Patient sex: M
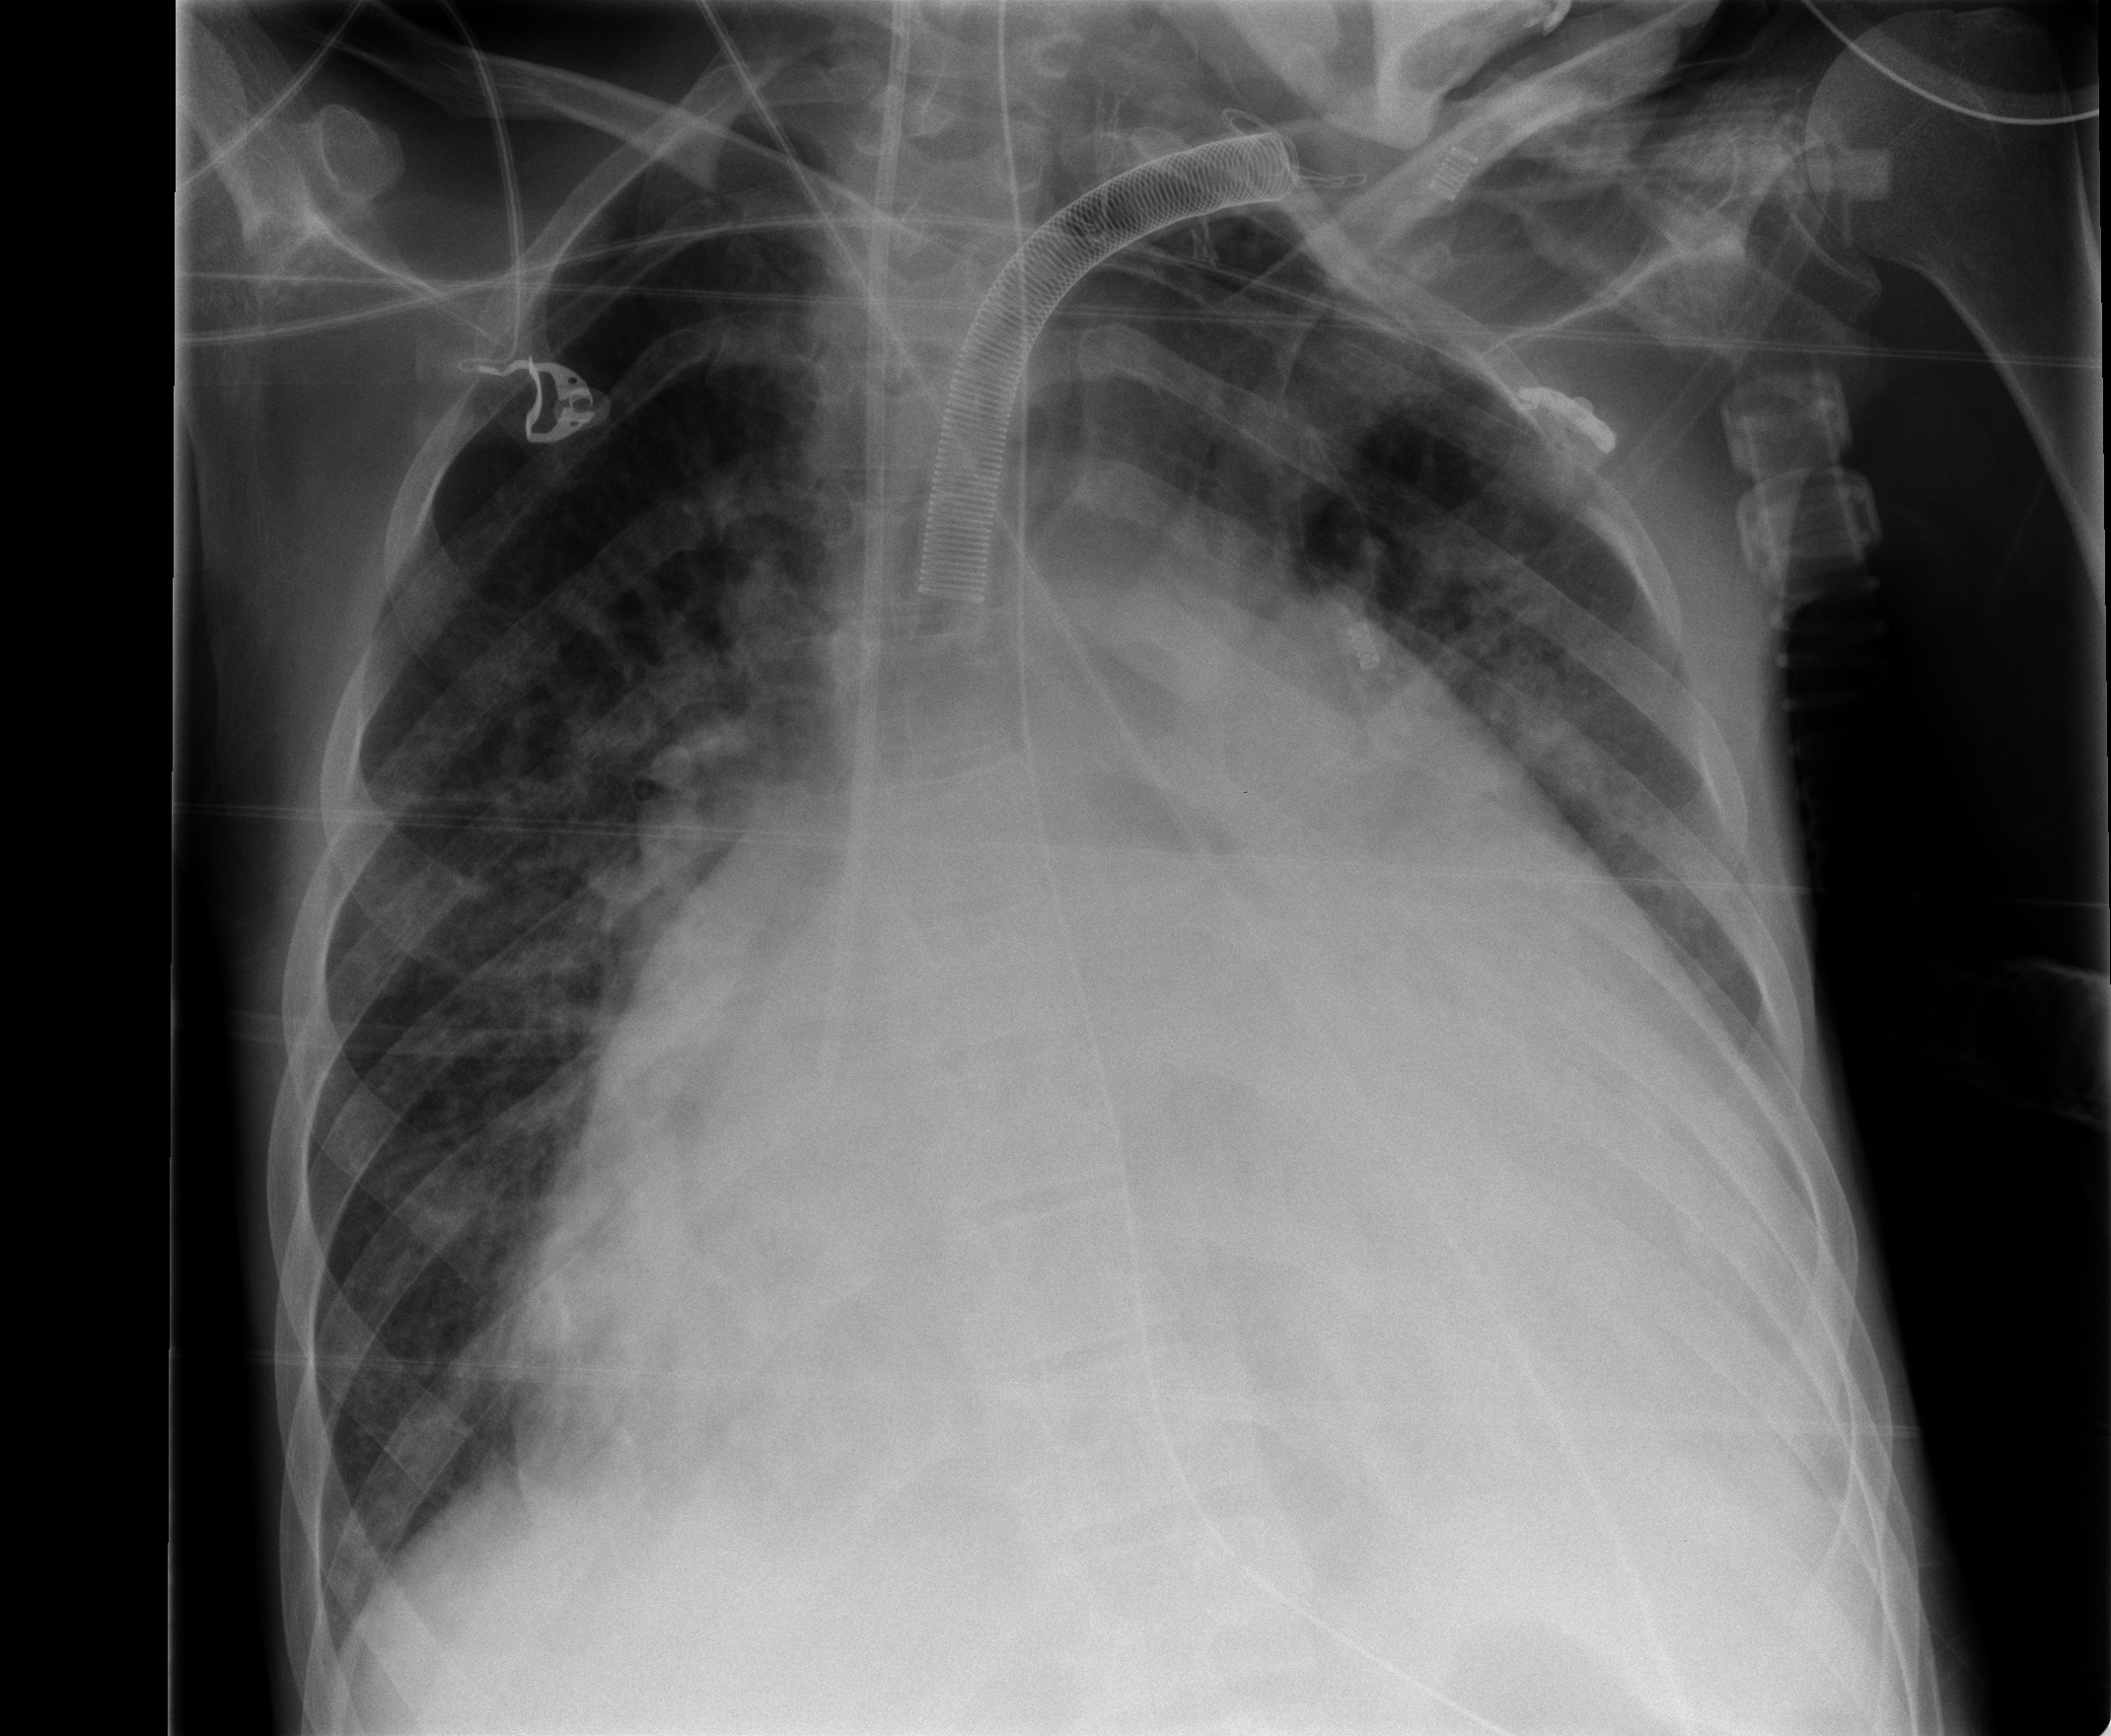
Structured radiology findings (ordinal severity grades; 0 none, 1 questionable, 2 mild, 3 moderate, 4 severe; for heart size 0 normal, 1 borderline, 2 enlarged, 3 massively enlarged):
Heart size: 3
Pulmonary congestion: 2
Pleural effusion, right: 2
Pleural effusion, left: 1
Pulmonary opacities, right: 2
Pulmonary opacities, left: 2
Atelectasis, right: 0
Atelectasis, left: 0